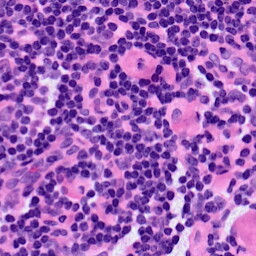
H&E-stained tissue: LymphNode